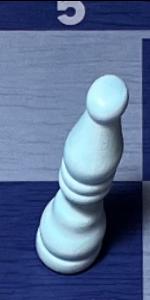
Label: Bishop_White